高三 · 逻辑题
判断正整数 $x$ 的奇偶性的程序框图如图, 则(1)处应为 (只要写出一种正确答案即可).

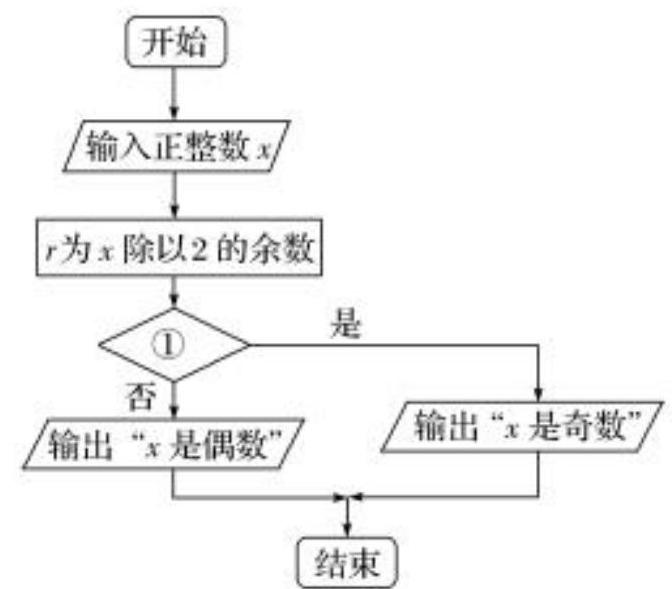
答案: $r=1$ ? (不唯一)
解析: 由题意, 可知偶数除以 2 的余数为 0 , 奇数除以 2 的余数为 1 ,根据条件结构的程序框图计算功能, 可得(1)处应填“ $r=1$ ? ”